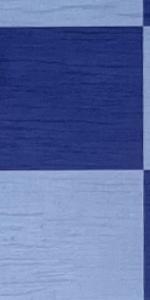
Label: Empty